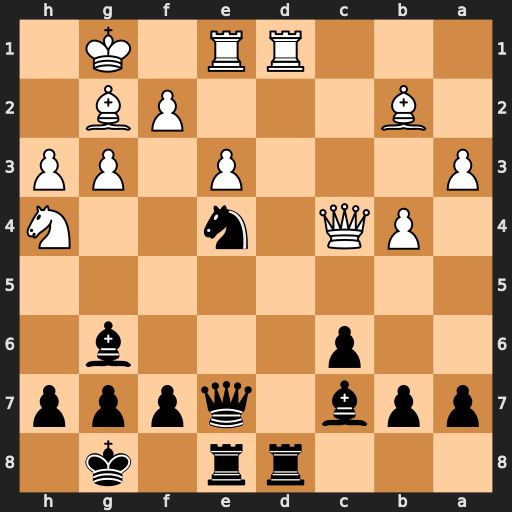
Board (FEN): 3rr1k1/ppb1qppp/2p3b1/8/1PQ1n2N/P3P1PP/1B3PB1/3RR1K1
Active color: b
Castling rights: -
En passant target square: -
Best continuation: Rxd1 Rxd1 Nxf2